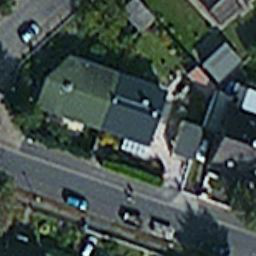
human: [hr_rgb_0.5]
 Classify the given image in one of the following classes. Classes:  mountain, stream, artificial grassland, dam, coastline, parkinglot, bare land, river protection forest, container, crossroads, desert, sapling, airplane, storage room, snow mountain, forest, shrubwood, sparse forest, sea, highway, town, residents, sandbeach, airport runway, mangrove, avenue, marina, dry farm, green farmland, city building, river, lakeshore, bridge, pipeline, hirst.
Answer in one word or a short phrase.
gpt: residents